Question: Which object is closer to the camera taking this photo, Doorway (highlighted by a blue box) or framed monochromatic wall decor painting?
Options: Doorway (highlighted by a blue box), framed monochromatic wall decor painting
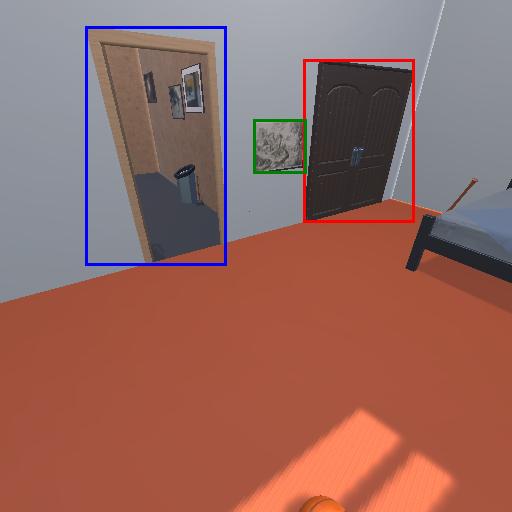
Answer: Doorway (highlighted by a blue box)